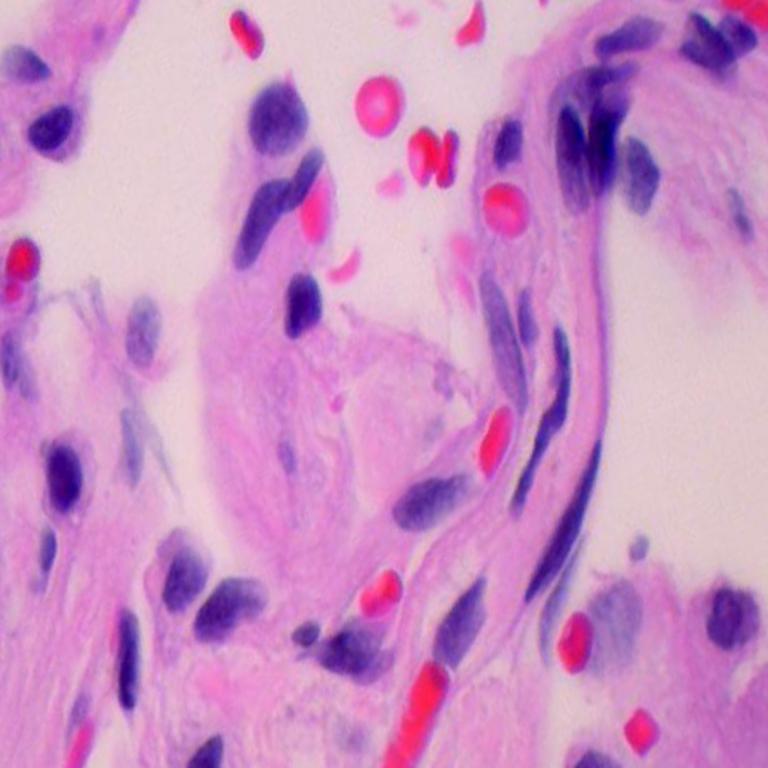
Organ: lung
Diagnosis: benign